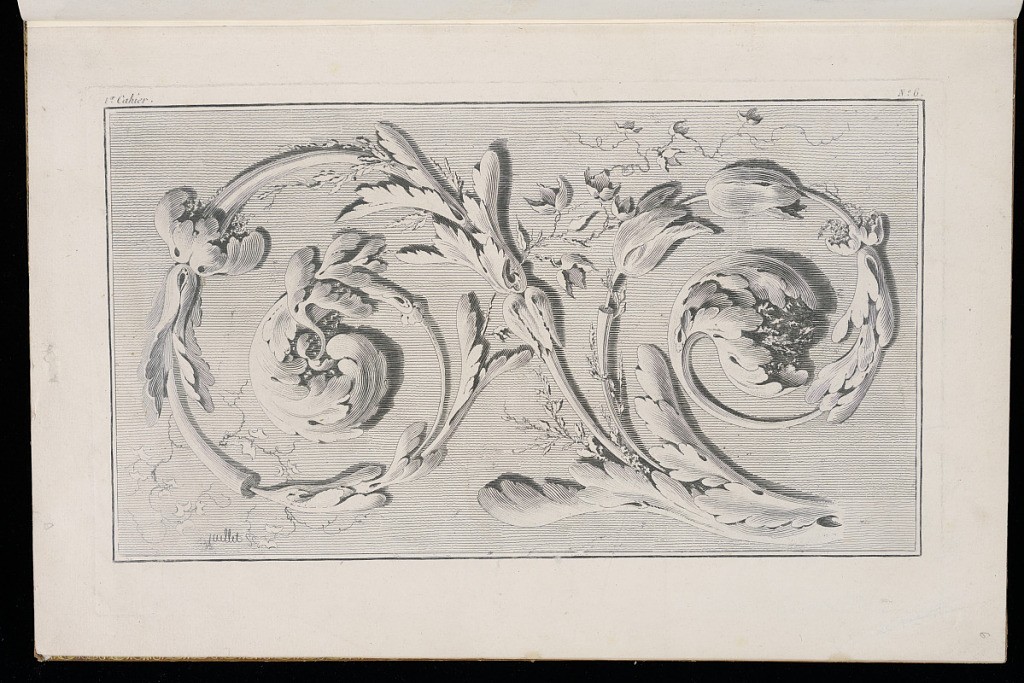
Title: Scrolling Foliate Ornament Design
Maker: Henri Sallembier, French, ca. 1753 - 1820
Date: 1777
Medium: Etching on laid paper
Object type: Print
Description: A scrolling foliate ornament design with leaf motifs. The plate is signed and numbered.